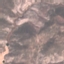
Land use / land cover class: HerbaceousVegetation